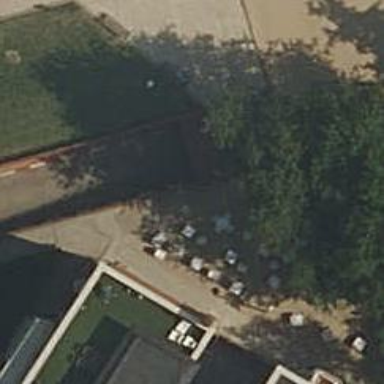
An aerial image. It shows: Parking area.